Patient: sex F, age 61
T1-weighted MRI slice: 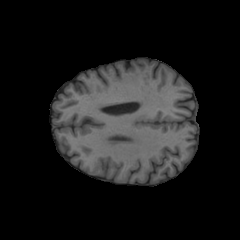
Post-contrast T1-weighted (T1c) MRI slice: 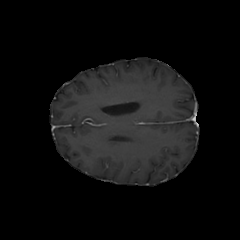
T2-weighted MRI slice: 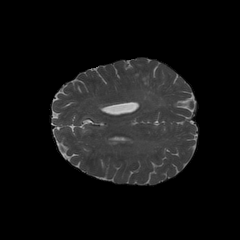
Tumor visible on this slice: no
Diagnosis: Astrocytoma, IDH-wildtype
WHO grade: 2